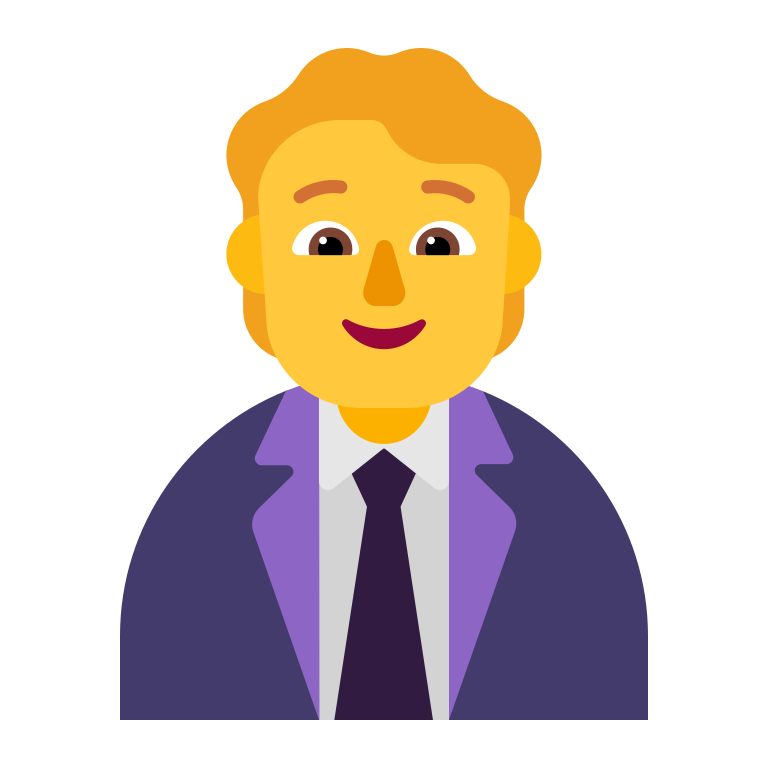
office worker flat default